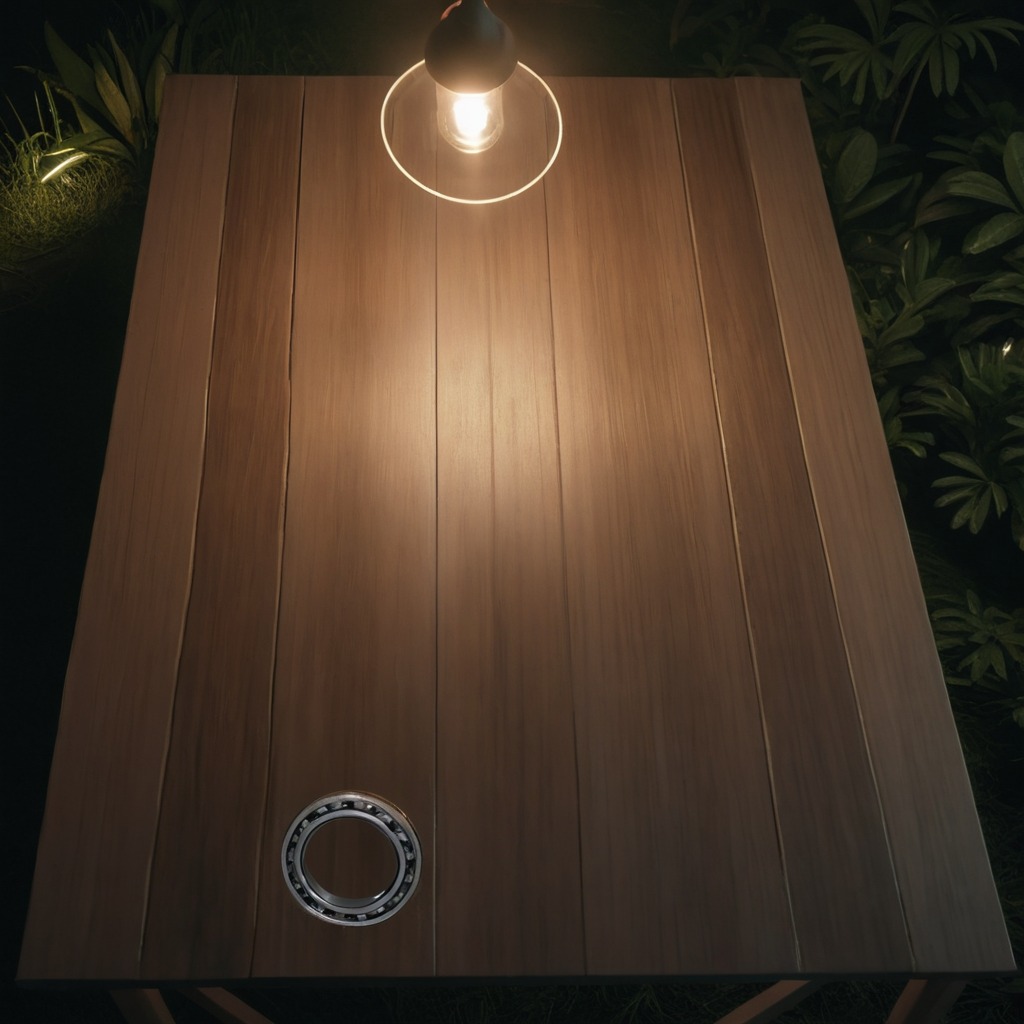
A metal ball bearing is lying on the wooden table.